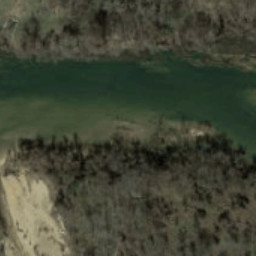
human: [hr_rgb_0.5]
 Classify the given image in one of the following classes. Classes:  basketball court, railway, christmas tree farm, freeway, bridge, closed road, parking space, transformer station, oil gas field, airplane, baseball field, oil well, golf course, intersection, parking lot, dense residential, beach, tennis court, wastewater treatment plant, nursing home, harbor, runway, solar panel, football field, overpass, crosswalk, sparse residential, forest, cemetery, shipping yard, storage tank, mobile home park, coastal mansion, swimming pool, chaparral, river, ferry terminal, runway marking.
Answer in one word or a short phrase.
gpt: river